【题型】填空题　【知识点】向量　【难度】hard
已知 \(\vec{e}\) 为单位向量，向量 \(\vec{a},\vec{b}\) 满足 \(|\vec{a}-2\vec{e}|=2,\ |\vec{b}-3\vec{e}|=3\)，则 \(\vec{a}\cdot\vec{b}\) 的取值范围是 \(\underline{\quad\quad}\).

\vspace{1em}
【解答】

\textbf{【答案】} \(\boldsymbol{[-3,24]}\)

\vspace{1em}

\textbf{【分析】}
建立平面直角坐标系，设 \(\vec{e}=(1,0),\ \vec{a}=(x,y),\ \vec{b}=(m,n)\)，确定点 \(A,B\) 的轨迹，从而设 \(A(2+2\cos\alpha,2\sin\alpha), B(3+3\cos\beta,3\sin\beta)\)，求出 \(\vec{a}\cdot\vec{b}\) 的表达式结合三角恒等变换化简，再结合二次函数性质即可求得答案.

\vspace{1em}

\textbf{【详解】}
如图，建立平面直角坐标系，令 \(\vec{e}=(1,0),\ \overrightarrow{OA}=\vec{a},\ \overrightarrow{OB}=\vec{b}\),

设 \(A(x,y), B(m,n)\)，则由 \(|\vec{a}-2\vec{e}|=2,\ |\vec{b}-3\vec{e}|=3\) 可得
\[
(x-2)^2 + y^2 = 4,\ (m-3)^2 + n^2 = 9,
\]
即点 \(A\) 轨迹为以 \(O_1(2,0)\) 为圆心，半径为 \(2\) 的圆，

点 \(B\) 轨迹为以 \(O_2(3,0)\) 为圆心，半径为 \(3\) 的圆，

则设 \(A(2+2\cos\alpha, 2\sin\alpha), B(3+3\cos\beta, 3\sin\beta)\)，

则
\[
\begin{aligned}
\vec{a}\cdot\vec{b} &= (2+2\cos\alpha)(3+3\cos\beta) + 2\sin\alpha \cdot 3\sin\beta \\
&= 6 + 6\cos\alpha + 6\cos\beta + 6\cos\alpha\cos\beta + 6\sin\alpha\sin\beta \\
&= 6 + 6\cos\beta + 6\cos\alpha + 6\sin\beta\sin\alpha + (6\cos\beta + 6)\cos\alpha \\
&= 6 + 6\cos\beta + 6\sqrt{\sin^2\beta + (1+\cos\beta)^2}\sin(\alpha+\varphi),\ (\varphi \text{ 为辅助角}) \\
&= 6 + 6\cos\beta + 6\sqrt{\sin^2\beta + 1 + 2\cos\beta + \cos^2\beta}\sin(\alpha+\varphi) \\
&= 6 + 6\cos\beta + 6\sqrt{2+2\cos\beta}\sin(\alpha+\varphi),
\end{aligned}
\]

令 \(\sqrt{2+2\cos\beta} = \lambda\)，则 \(2+2\cos\beta = \lambda^2,\ \therefore 2\cos\beta = \lambda^2 - 2\)，

则 \(\vec{a}\cdot\vec{b} = 6 + 3\lambda^2 - 6 + 6\lambda\sin(\alpha+\varphi) = 3\lambda^2 + 6\lambda\sin(\alpha+\varphi)\),

又 \(-1 \leq \sin(\alpha+\varphi) \leq 1,\ \therefore 3\lambda^2 - 6\lambda \leq \vec{a}\cdot\vec{b} \leq 3\lambda^2 + 6\lambda\),

而 \(-1 \leq \cos\beta \leq 1,\ 0 \leq \lambda \leq 2,\ \therefore 3\lambda^2 - 6\lambda \in [-3,0],\ 3\lambda^2 + 6\lambda \in [0,24]\),

故 \(-3 \leq \vec{a}\cdot\vec{b} \leq 24\)，故 \(\vec{a}\cdot\vec{b}\) 的取值范围是 \([-3,24]\).

故答案为\([-3,24]\)

\vspace{1em}

\textbf{【点睛】}
本题是关于向量和三角函数的综合性题目，综合性较强，解答时要注意建立坐标系，利用向量的坐标运算结合三角函数的恒等变换进行解答，难点在于化简 \(\vec{a}\cdot\vec{b}\) 的表达式时，计算较为复杂，要注意计算的准确性.

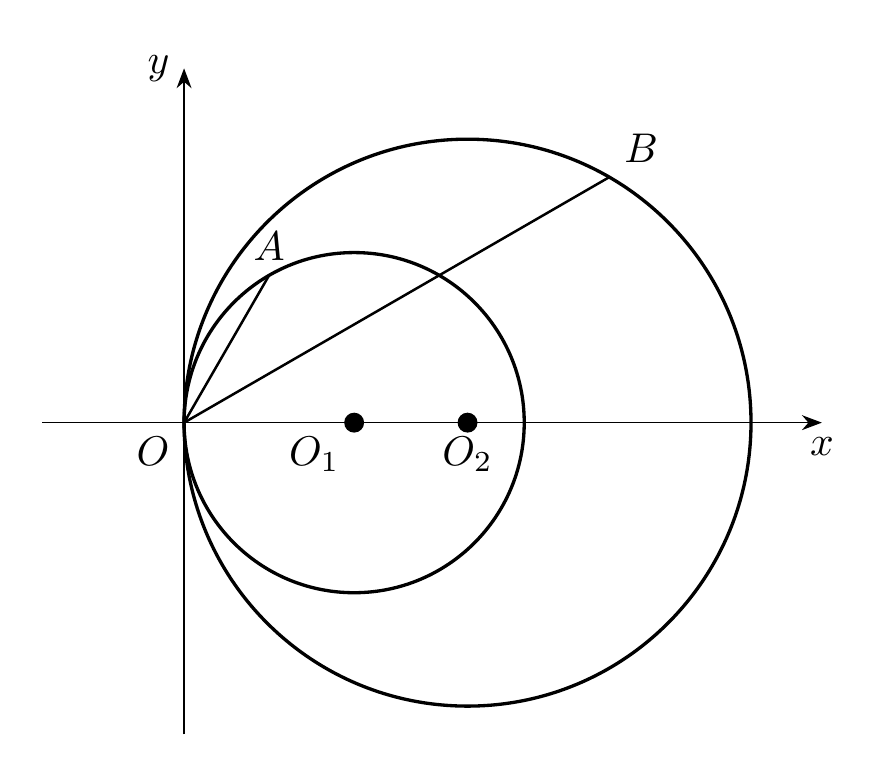